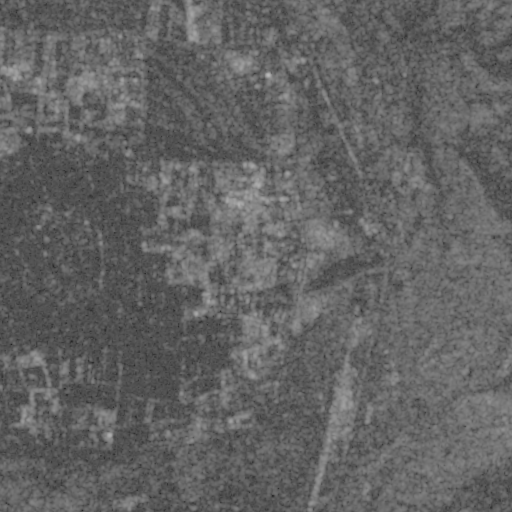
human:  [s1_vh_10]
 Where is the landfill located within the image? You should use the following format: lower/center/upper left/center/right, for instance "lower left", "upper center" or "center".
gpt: The landfill is located in the upper right of the image.
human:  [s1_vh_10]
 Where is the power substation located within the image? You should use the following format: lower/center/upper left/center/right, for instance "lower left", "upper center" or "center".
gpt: The power substation is located in the upper center of the image.
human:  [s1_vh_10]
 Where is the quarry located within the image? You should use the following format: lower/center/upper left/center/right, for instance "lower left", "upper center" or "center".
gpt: The quarry is located in the upper left of the image.
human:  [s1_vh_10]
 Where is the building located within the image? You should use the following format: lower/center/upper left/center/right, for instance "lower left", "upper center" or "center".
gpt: There is no building in the image.

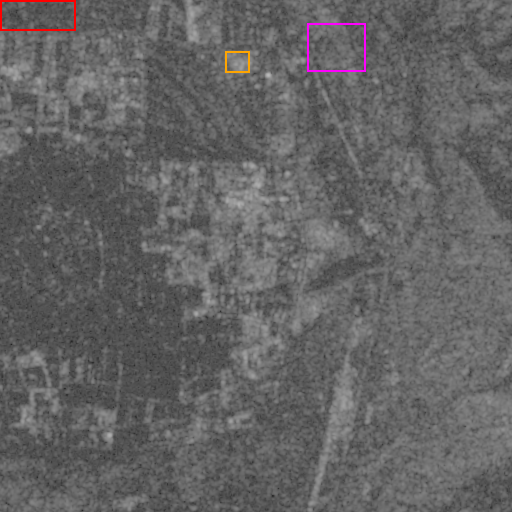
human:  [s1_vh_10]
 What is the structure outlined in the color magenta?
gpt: The structure outlined in magenta is a landfill.
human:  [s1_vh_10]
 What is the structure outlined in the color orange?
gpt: The structure outlined in orange is a power substation.
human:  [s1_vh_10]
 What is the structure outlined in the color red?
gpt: The structure outlined in red is a quarry.
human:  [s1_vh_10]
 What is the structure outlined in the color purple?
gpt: There is no purple outline.